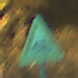
Verkehrszeichen: RadverkehrRechts
Umgebung: Outdoor, Urban
Tageszeit: Night
Wetter: PartlyCloudy
Licht: Artificial
Jahreszeit: NotSpecified
Kontrast: HighContrast